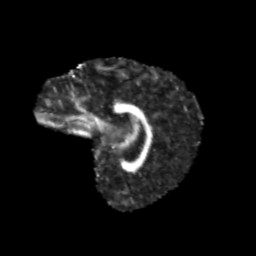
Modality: FA
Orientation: sagittal
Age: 11
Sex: female
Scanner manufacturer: siemens
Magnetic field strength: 3 T
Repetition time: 3.8 s
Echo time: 0.07 s